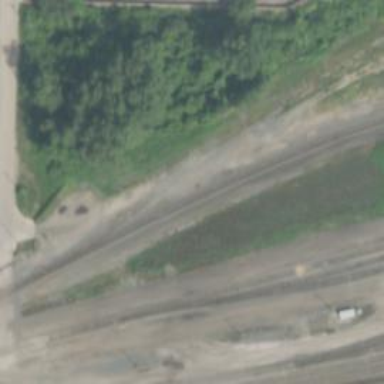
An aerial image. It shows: Railway yard in service.